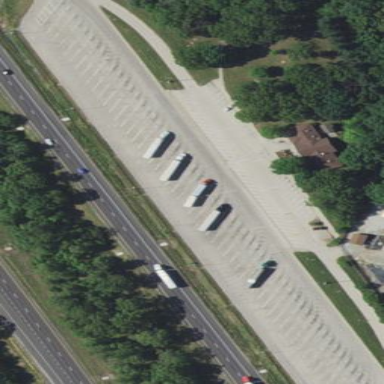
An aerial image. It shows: Rest area on the road.